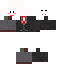
A male skeleton skin with dark skin, wearing brown bald dressed in a black robe top and brown pants, featuring a closed mouth.